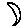
Label: moon